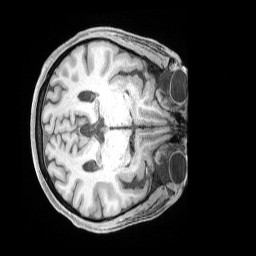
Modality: T1w
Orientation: axial
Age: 36
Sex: male
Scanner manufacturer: siemens
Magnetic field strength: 3 T
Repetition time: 2 s
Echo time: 0.00211 s